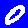
Digit: 0